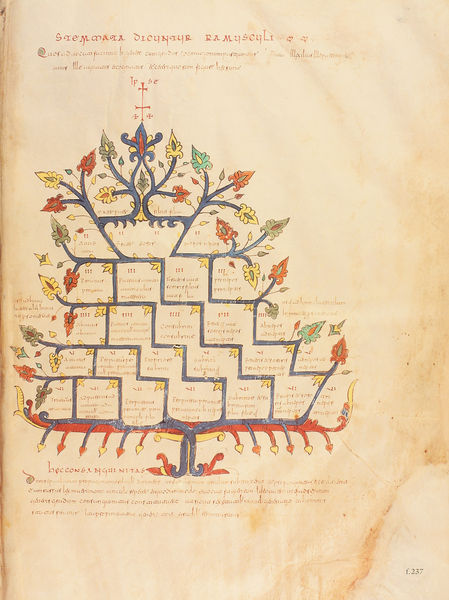
Titel: Beatus-Manuskript
Künstler: Magius
Institution: New York, Pierpont Morgan Library
Schlagwörter: baum, blau, blätter, hand, laub, gelb, grün, äste, blumen, schwarz, zeichnung, blüten, rot, ornament, felder, gold, blatt, pflanzen, gotik, farbig, schrift, papier, linien, old, inschrift, zahlen, ornamente, verzierung, buch, gemalt, kreuz, strahlen, linie, seite, text, buchstaben, beschriftung, fleck, ecken, pergament, herzen, zahl, gotisch, tree, mittelalter, struktur, hierarchie, nummern, verzierungen, handschrift, pfeile, latein, übersicht, kalender, buchmalerei, sätze, herkunft, stammbaum, genealogie, seitenzahl, #blatt, generations, bauem, family tree, ahnenbaum